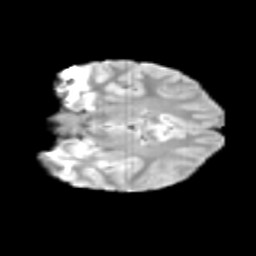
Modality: T2w
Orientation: coronal
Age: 11
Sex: male
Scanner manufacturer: siemens
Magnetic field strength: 3 T
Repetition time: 3.8 s
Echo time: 0.07 s